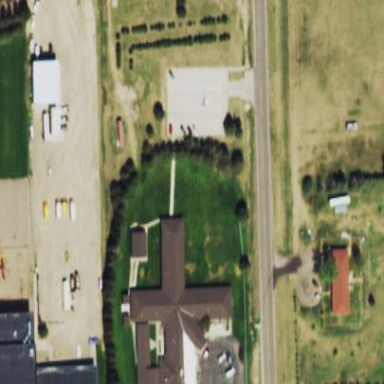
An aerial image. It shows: Nursing home.